Одна из обкладок плоского конденсатора площадью $S$ подвешена на пружине, а другая обкладка закреплена неподвижно (см. рисунок).  Расстояние между пластинами в начальный момент равно $l_{0}$. Конденсатор на короткое время подключили к батарее, и он зарядился до напряжения $U$.
Какой должна быть жесткость $k$ пружины, чтобы не происходило касания пластин в результате их взаимного притяжения после зарядки? Смещением пластины конденсатора за время зарядки можно пренебречь.
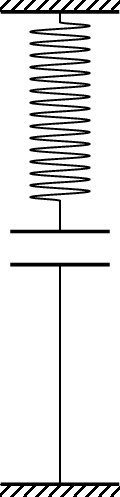
Ответ: $$ k>\frac{\varepsilon_{0} S U^{2}}{l_{0}{ }^{3}}. $$
Темы:
T, Электричество, Конденсатор, Всероссийские, Пружина